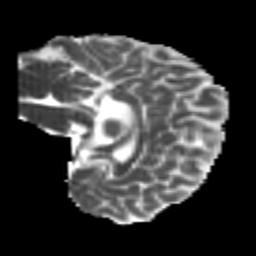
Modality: MD
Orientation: sagittal
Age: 21
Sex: female
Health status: healthy
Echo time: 0.074 s